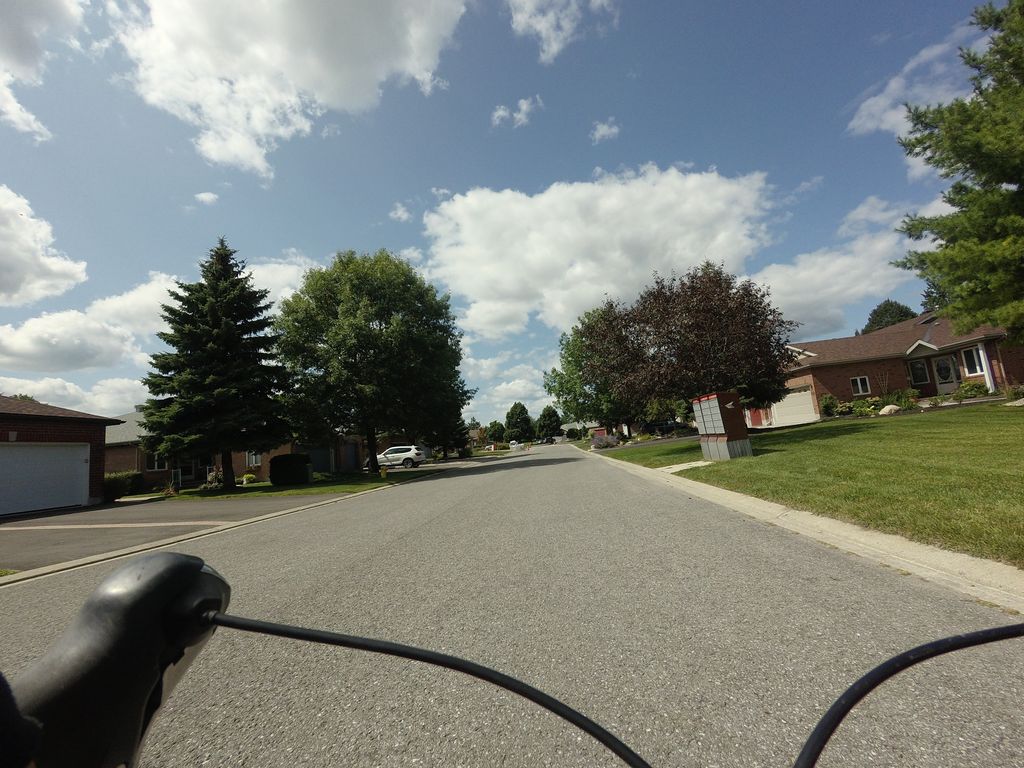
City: ottawa-gatineau